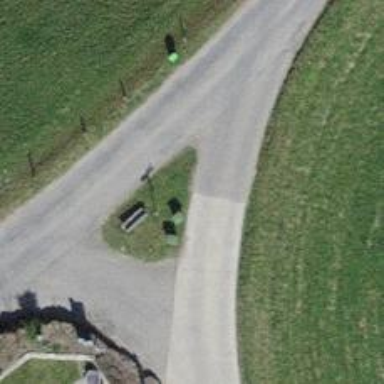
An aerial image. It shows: Brown bench.